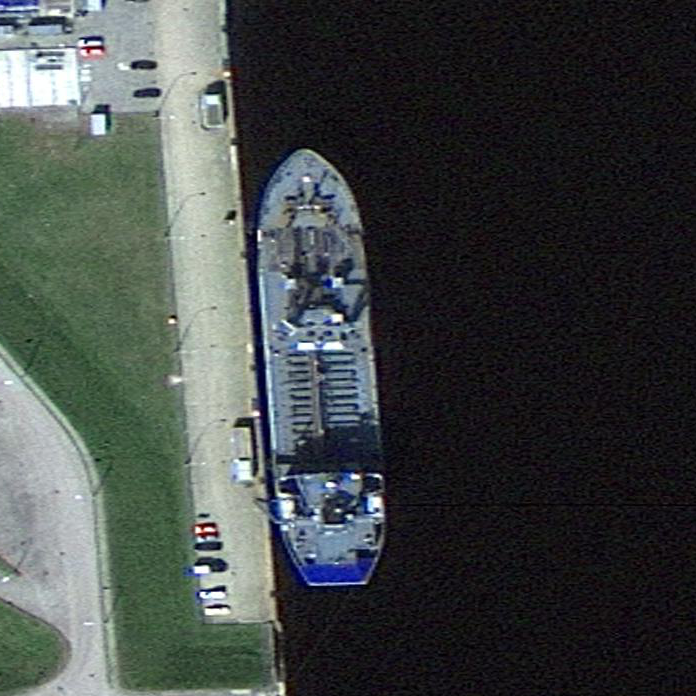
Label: civil